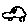
Label: car